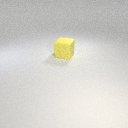
large yellow rubber cube